Chest X-ray. View position: PA
Patient age: 56
Patient sex: F
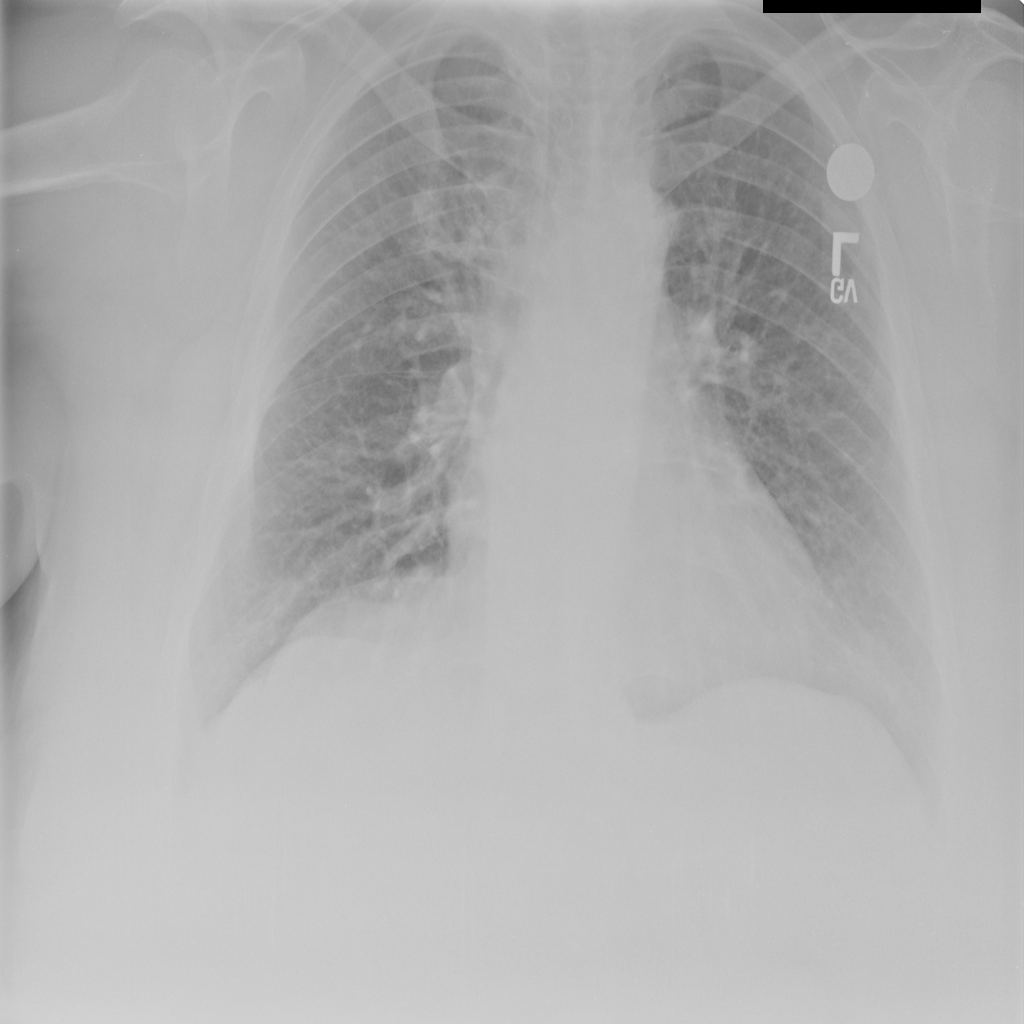
Finding: Pneumothorax